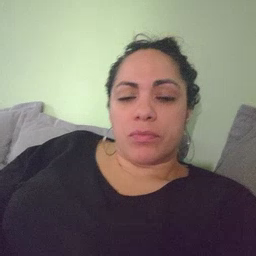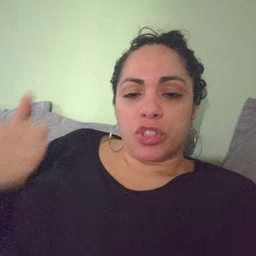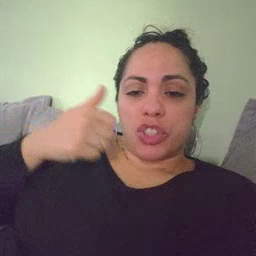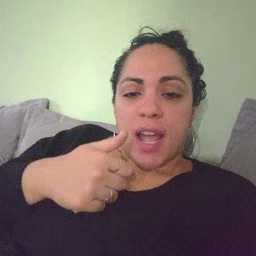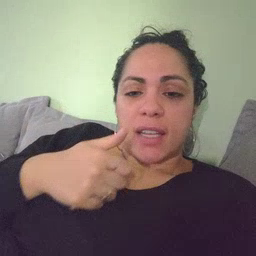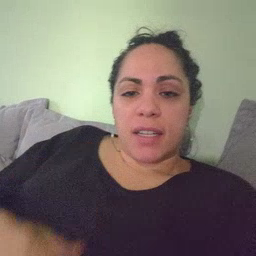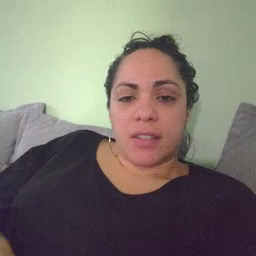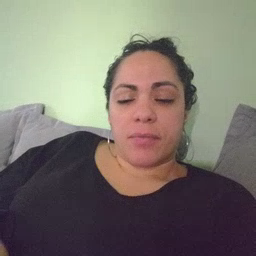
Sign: jacket